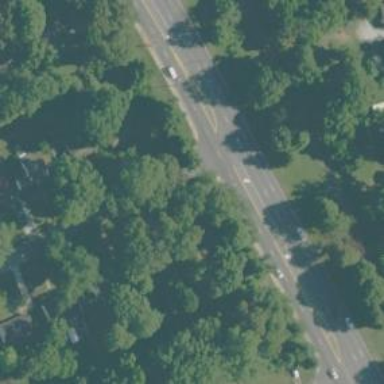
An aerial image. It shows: Primary highway with sidewalk on the left side.